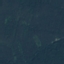
Land use / land cover: Forest